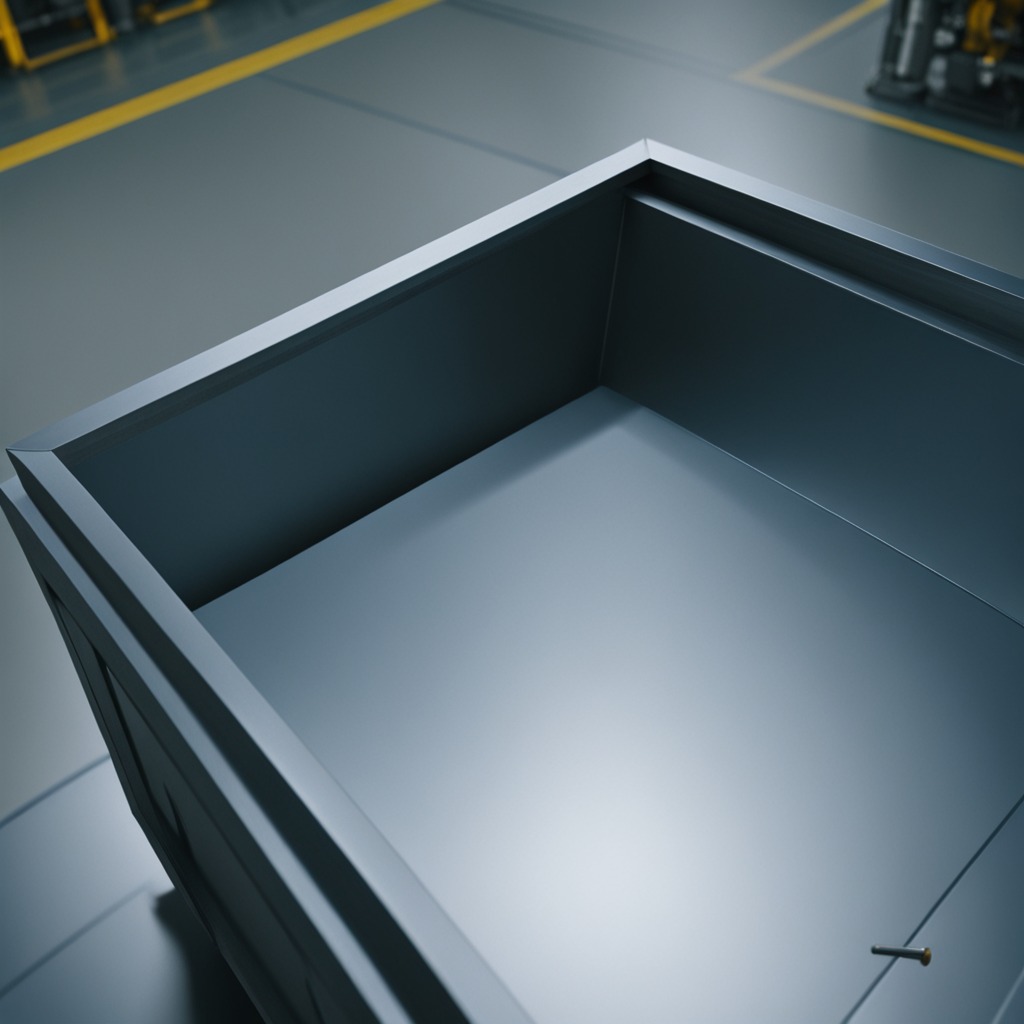
A metal screw lies on the toolbox surface in an airplane hangar workshop.